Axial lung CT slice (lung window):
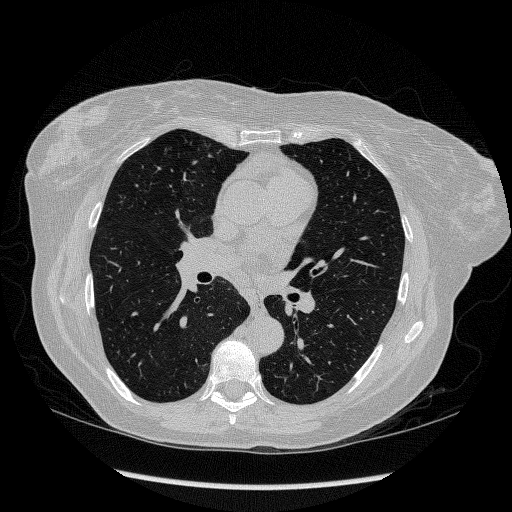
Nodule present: no